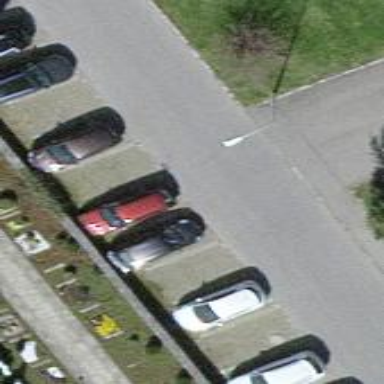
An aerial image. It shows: Parking available on the street side.